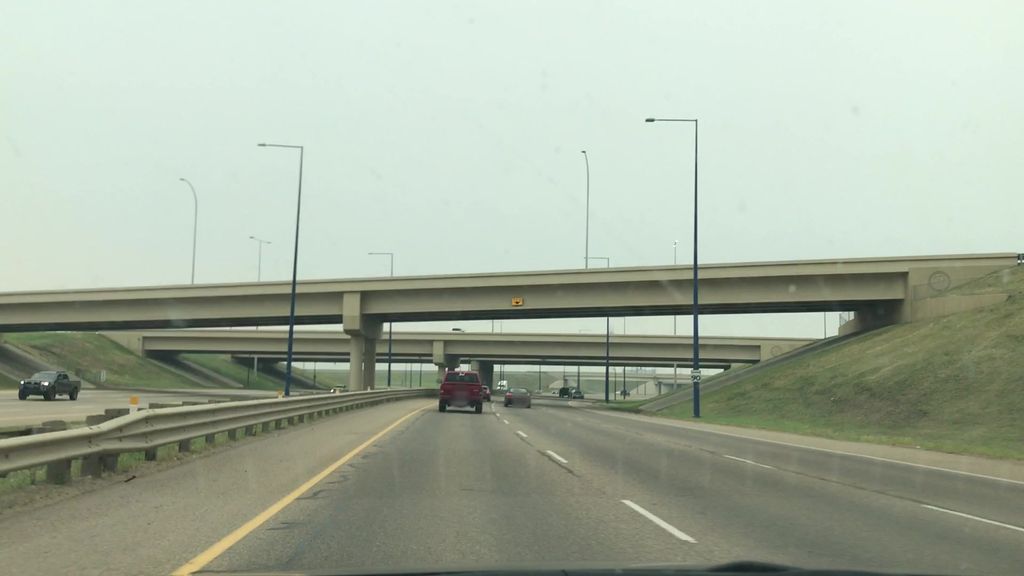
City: edmonton